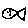
Label: fish